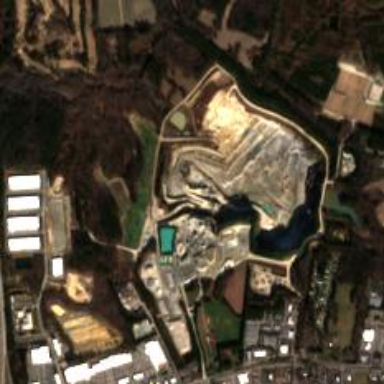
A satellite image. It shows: Quarry area.